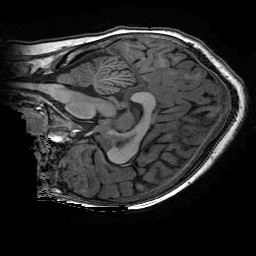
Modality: T1w
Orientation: sagittal
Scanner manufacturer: ge
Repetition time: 0.008096 s
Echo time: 0.00318 s